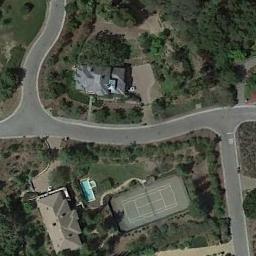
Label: tennis_court